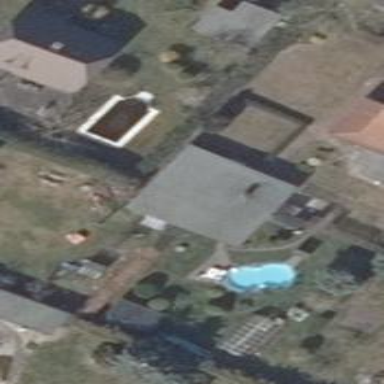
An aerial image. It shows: Simple house.